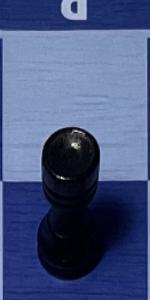
Label: Rook_Black